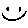
Label: smiley face